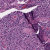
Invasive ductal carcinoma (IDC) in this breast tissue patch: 1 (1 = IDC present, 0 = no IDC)